Question: I have a 2 dimensional char array 'char** field'. I have a method 'get_field()' which makes a copy of this char array and returns this copy.
'''
char** Game::get_field() {
char** copy = new char*[this->width_field];
for (unsigned int i = 0; i < this->width_field; i++)
copy[i] = new char[this->length_field];
for (unsigned int i = 0; i < this->width_field; i++) {
for (unsigned int j = 0; j < this->length_field; j++)
copy[i][j] = this->field[i][j];
}
return copy;
}
'''
When I output the values of the copy to the console I get some garbage values after each row. However each row of the char array does contain the '' character to mark the end of the string. After some investigation with the debugger I found out that in the 'get_field()' method extra garbage values are added .
When 'length_field' equals 52 I got 51 dashes plus the '' character like in the image and after that some extra garbage values. Where do these garbage values come from and how do I get rid of them?
[EDIT:]
This is the code that does the output to the console:
'''
char** field = game->get_field();
for (unsigned int i = 0; i < 13; i++) {
cout << field[i] << endl;
}
'''
This is the code how the initial field is setup:
'''
this->field = new char*[this->width_field];
for (unsigned int i = 0; i < this->width_field; i++)
this->field[i] = new char[this->length_field];
this->setup_field();
void Game::setup_field(){
this->field[0] = "---------------------------------------------------
";
this->field[1] = "| | |
";
this->field[2] = "| | |
";
this->field[3] = "| | |
";
this->field[4] = "|---- | ----|
";
this->field[5] = "| | -|- | |
";
this->field[6] = "| | | | | | |
";
this->field[7] = "| | -|- | |
";
this->field[8] = "|---- | ----|
";
this->field[9] = "| | |
";
this->field[10] = "| | |
";
this->field[11] = "| | |
";
this->field[12] = "---------------------------------------------------
";
}
'''
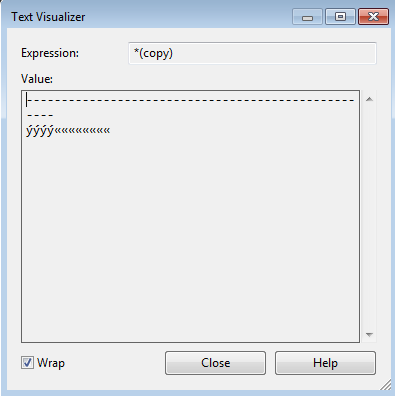
Answer: Neither the C++ standard nor the Microsoft implementation gives any guarantees about memory which does not belong to you.
Accessing it is undefined behavior => anything may happen.
If you hand a 'char*' which does not point to a 0-terminated string to a function expecting one, it will access out-of-bounds memory until it finds a 0 or it crashs in some manner.
That should sufficiently explain your "added garbage".
Sidenote: Is there any reason you cannot allocate all needed memory in one chunk?
As you later added after prompting, your copied lines are .
Full size of any line: length + 1: 51 printable + 1 newline + 1 terminator
Tip: If you cannot use 'strdup' and / or 'memdup', define them for yourself.